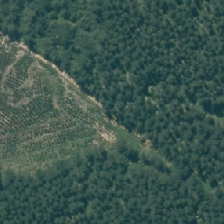
Land cover: low_producing_grassland